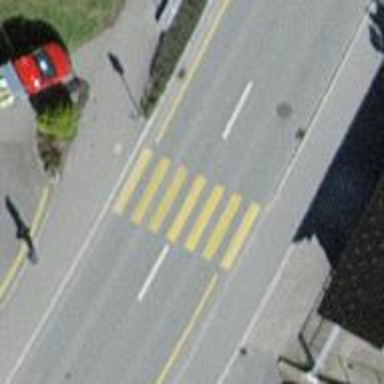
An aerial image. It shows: Marked zebra crossing on the road.